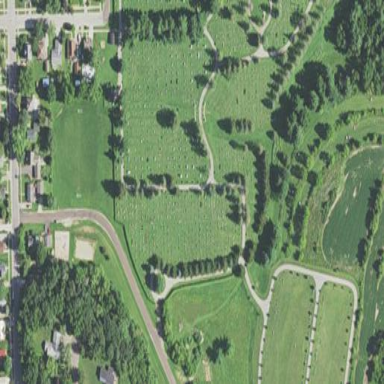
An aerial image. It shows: Cemetery.